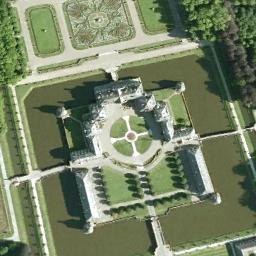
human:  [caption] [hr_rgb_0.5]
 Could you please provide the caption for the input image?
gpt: The palace is on the grass surrounded by trees .

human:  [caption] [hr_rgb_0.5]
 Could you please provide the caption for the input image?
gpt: The palace is surrounded by lush forests .

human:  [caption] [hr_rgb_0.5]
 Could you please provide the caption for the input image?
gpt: The white palace with a park is surrounded by a lake .

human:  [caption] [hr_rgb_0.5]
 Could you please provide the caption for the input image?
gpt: There are numerous trees beside the palace .

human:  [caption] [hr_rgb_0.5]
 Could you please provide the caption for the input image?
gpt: The palace with some white buildings and green lawns is in the middle of a green lake .